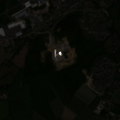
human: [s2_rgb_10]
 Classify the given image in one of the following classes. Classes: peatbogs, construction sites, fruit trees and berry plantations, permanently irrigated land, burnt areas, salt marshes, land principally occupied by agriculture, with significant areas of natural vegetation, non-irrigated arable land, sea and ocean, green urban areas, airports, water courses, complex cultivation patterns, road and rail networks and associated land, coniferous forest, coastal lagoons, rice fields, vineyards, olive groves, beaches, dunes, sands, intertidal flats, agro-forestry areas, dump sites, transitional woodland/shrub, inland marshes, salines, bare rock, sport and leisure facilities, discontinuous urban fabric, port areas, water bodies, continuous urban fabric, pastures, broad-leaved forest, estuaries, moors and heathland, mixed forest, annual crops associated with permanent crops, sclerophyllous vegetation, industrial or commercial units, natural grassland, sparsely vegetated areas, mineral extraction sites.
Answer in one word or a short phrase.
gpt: discontinuous urban fabric, industrial or commercial units, non-irrigated arable land, pastures